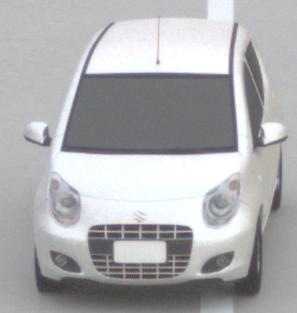
Make: Suzuki
Model: Alto 1.0
Detailed model: Alto (V)
Model produced from: 2011/02
Model produced until: 2011/03
Doors: 5
Color: white
Road condition: dry road
Daytime: sunrise or sunset
Contrast: low contrast